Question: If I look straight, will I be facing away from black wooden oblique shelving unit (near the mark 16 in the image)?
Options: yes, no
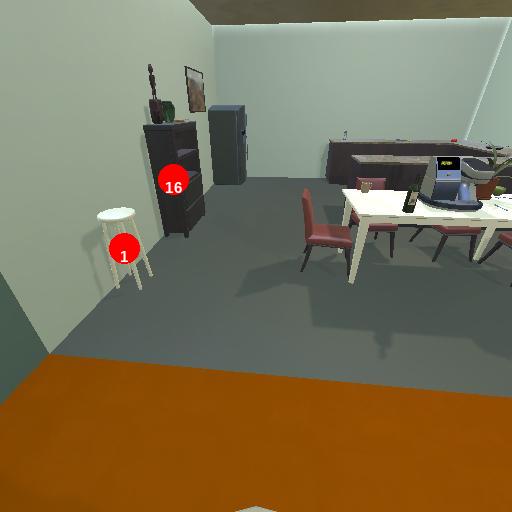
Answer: yes